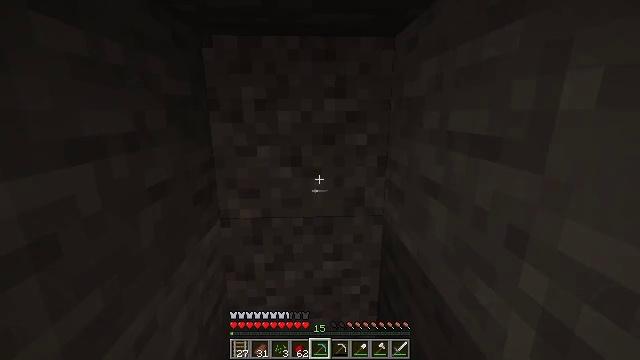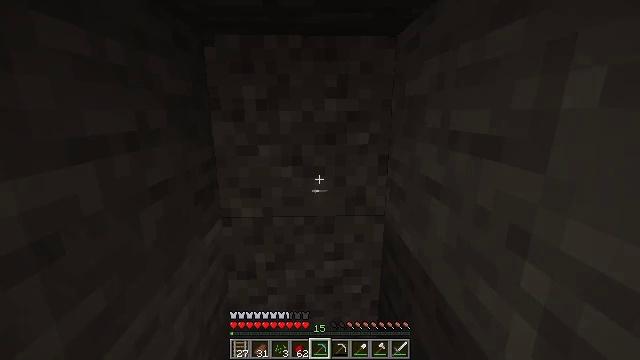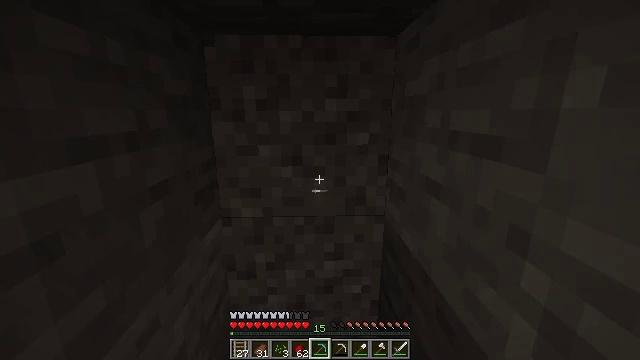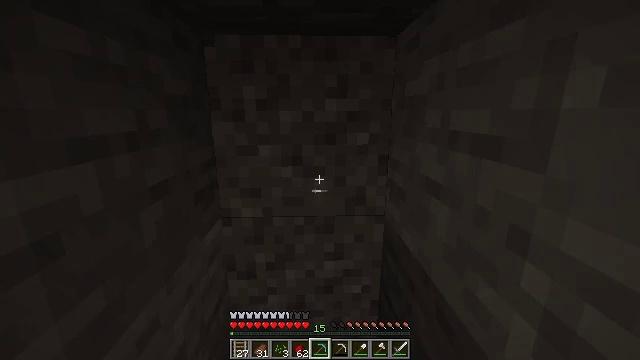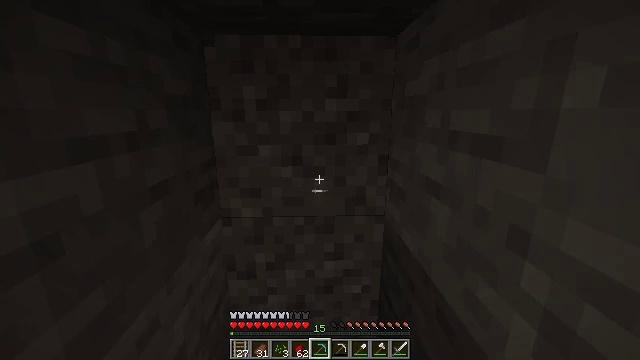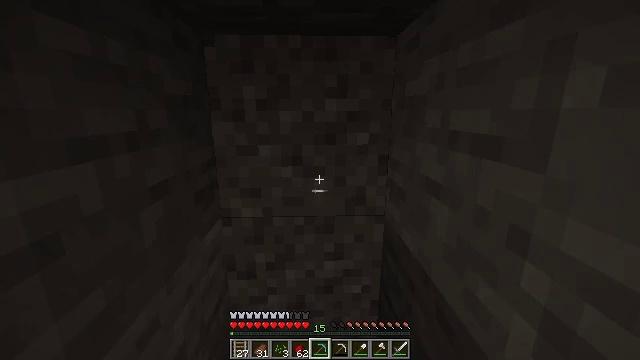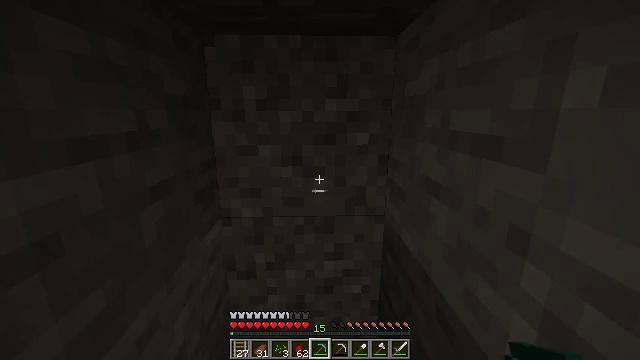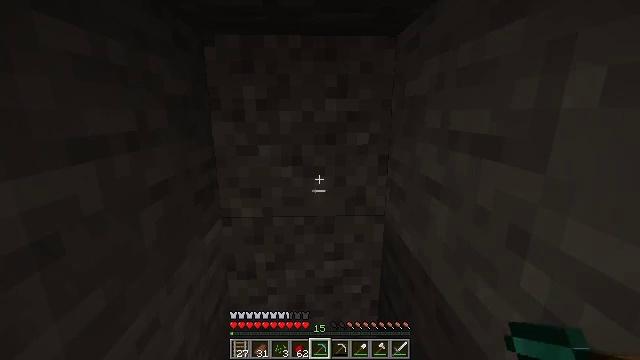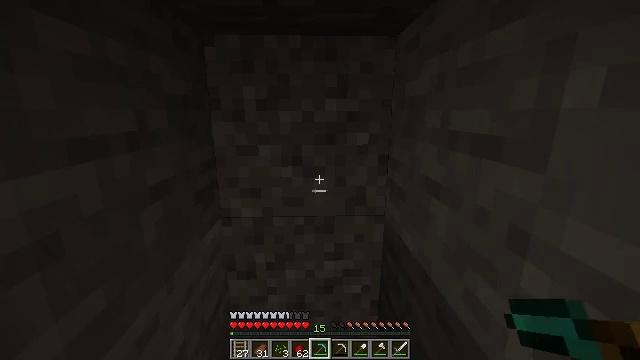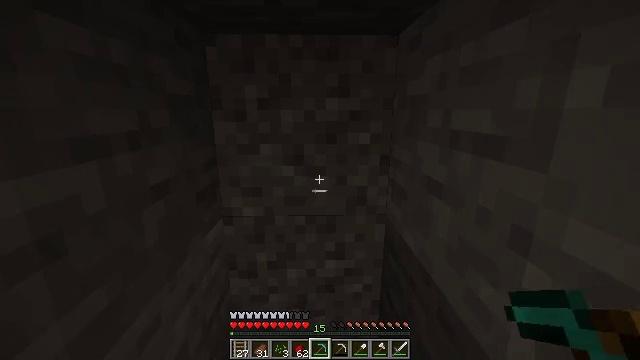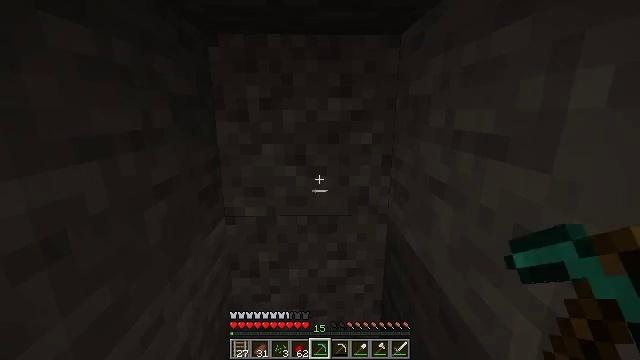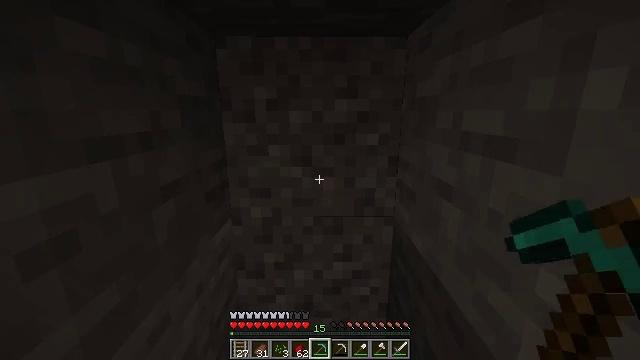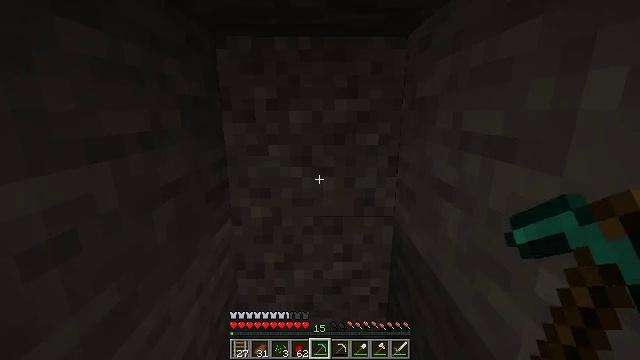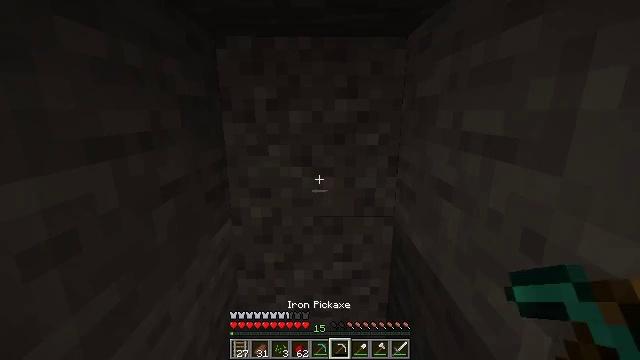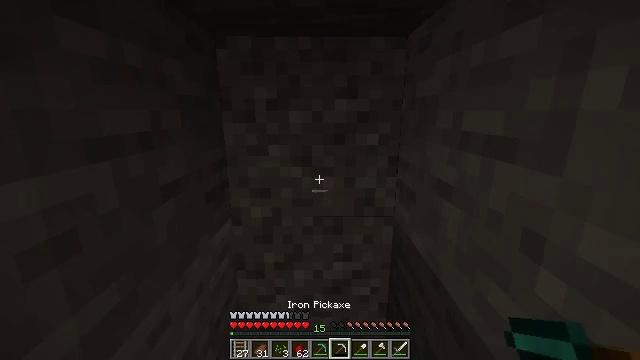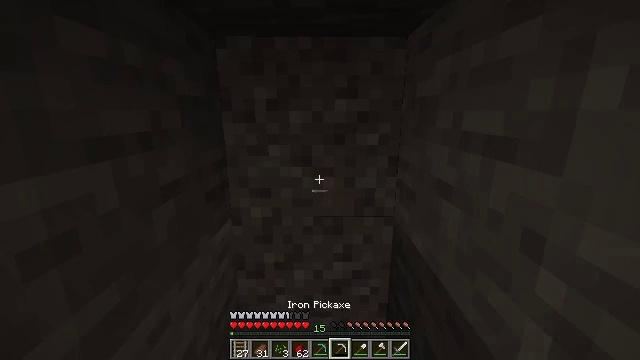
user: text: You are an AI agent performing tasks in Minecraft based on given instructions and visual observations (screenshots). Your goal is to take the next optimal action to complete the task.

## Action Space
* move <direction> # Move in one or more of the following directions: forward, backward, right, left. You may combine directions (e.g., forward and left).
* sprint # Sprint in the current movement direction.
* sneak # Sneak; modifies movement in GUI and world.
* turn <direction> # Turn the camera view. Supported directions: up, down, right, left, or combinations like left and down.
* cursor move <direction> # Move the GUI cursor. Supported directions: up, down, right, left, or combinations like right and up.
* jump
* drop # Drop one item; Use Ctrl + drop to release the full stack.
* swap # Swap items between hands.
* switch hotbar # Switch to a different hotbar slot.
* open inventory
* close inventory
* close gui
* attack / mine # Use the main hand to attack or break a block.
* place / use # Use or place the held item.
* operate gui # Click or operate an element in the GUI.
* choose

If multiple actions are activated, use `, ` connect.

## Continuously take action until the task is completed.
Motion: motion action
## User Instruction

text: Collect gravel for your inventory.
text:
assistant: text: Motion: no_op
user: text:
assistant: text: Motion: no_op
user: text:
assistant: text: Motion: no_op
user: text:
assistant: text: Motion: no_op
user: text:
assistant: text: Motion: no_op
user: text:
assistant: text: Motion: no_op
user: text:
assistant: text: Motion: no_op
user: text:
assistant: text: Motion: no_op
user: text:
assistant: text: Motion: no_op
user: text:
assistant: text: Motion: no_op
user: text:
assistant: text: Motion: turn left
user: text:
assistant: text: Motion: no_op
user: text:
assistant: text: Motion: no_op
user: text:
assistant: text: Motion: no_op
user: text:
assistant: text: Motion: no_op
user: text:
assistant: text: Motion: no_op
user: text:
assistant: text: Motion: no_op
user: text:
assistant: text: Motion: no_op
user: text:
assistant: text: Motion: no_op
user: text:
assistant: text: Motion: no_op
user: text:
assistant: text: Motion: no_op
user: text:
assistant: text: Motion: no_op
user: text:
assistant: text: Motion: no_op
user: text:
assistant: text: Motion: no_op
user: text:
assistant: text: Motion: no_op
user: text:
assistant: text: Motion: no_op
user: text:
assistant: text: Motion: attack / mine
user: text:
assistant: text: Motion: attack / mine
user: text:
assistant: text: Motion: attack / mine
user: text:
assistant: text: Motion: attack / mine